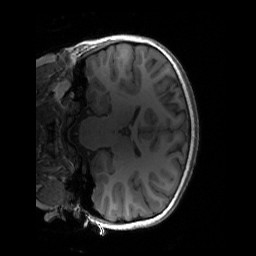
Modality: T1w
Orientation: coronal
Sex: female
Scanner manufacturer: siemens
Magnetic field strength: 3 T
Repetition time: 1.9 s
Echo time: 0.00243 s